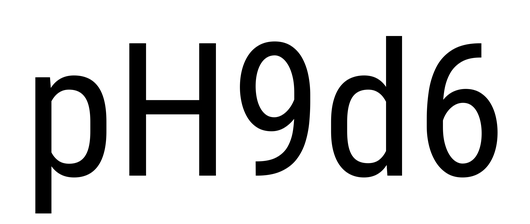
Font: Roboto_Condensed_Regular